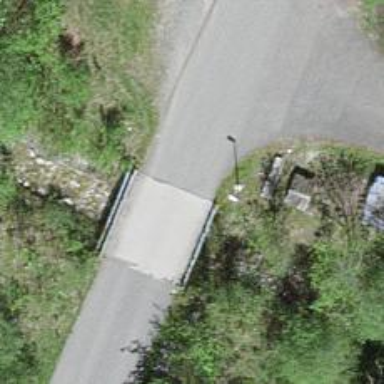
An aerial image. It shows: Unclassified road with bridge.